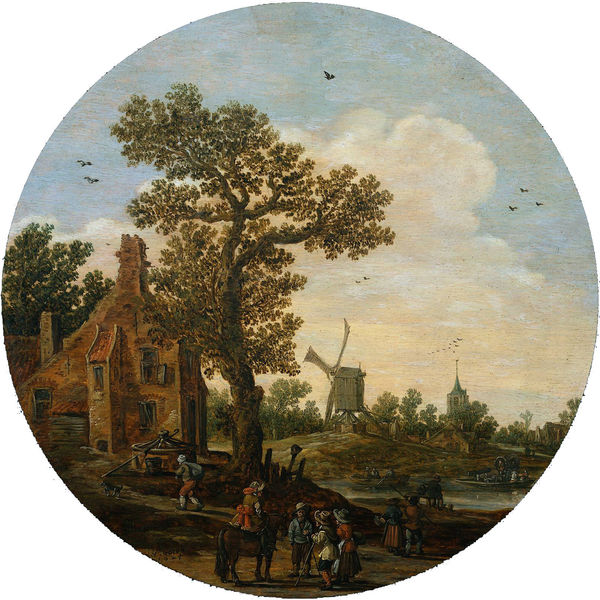
Titel: Sommer
Künstler: Jan van Goyen
Standort: Amsterdam
Institution: Rijksmuseum
Schlagwörter: baum, blau, blätter, himmel, meer, wolken, fluss, gelb, grün, kirchturm, landschaft, menschen, see, ufer, äste, braun, haus, park, malerei, holland, ast, bach, mühle, vögel, windmühle, kirche, bauern, boot, boote, brunnen, genre, kinder, kreis, oval, pferd, reiter, rundbild, schiffe, sommer, ansicht, genremalerei, schleppen, dorf, romantik, ruine, eiche, flämisch, freiluft, klappern, tratsch